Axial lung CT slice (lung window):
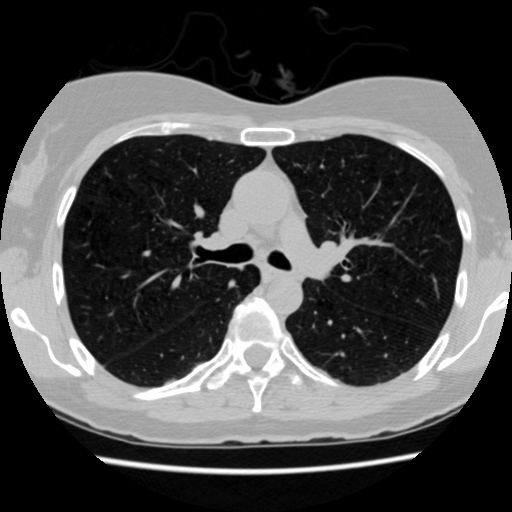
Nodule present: no